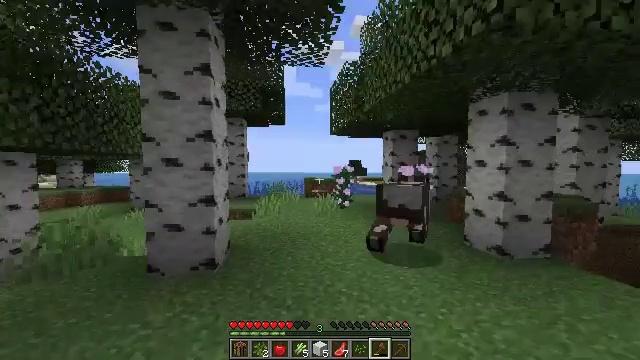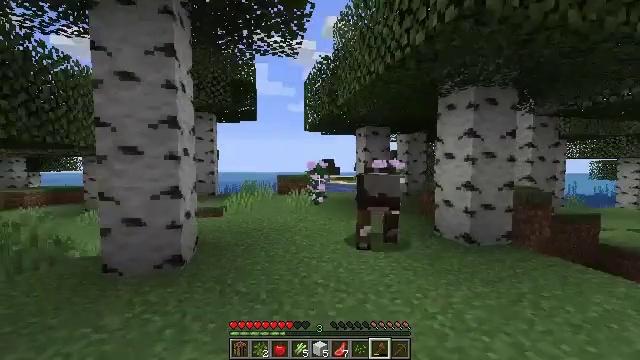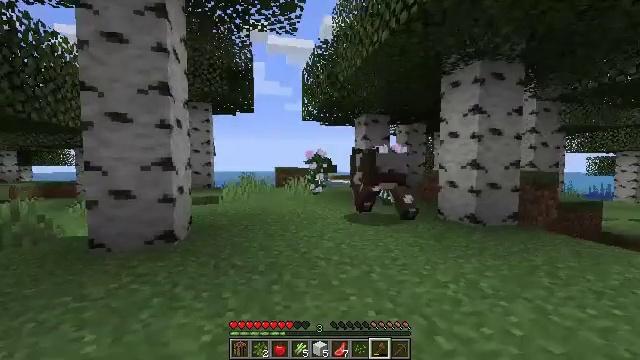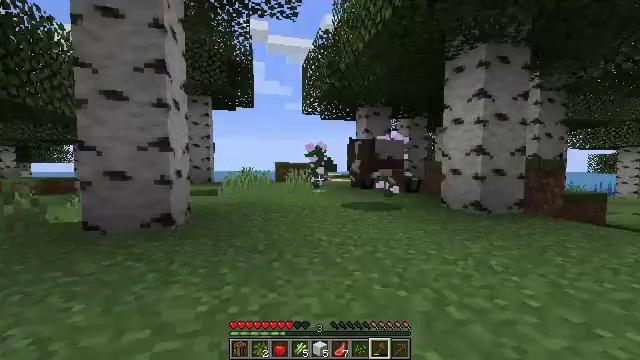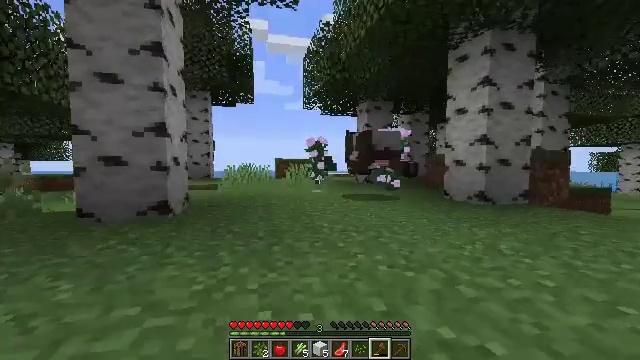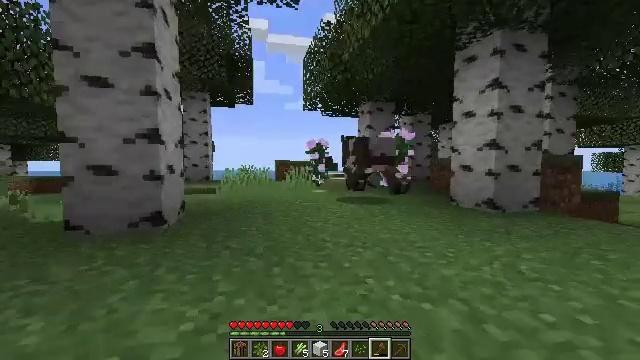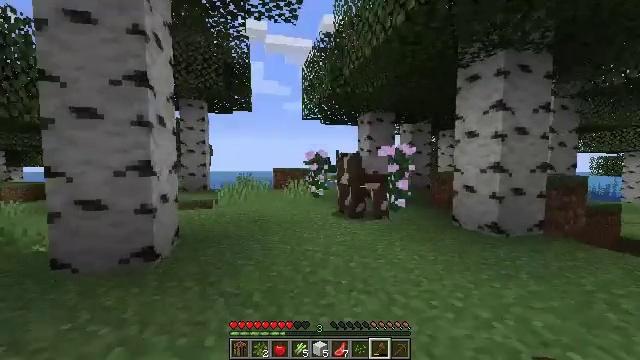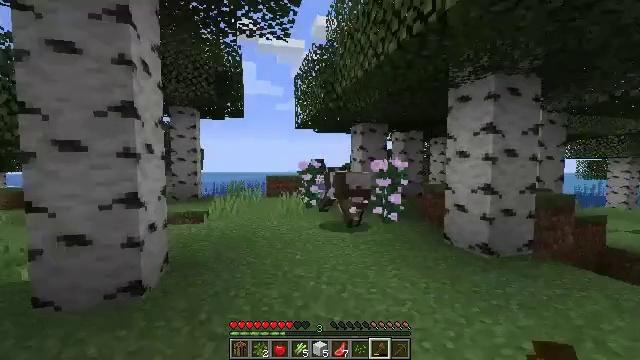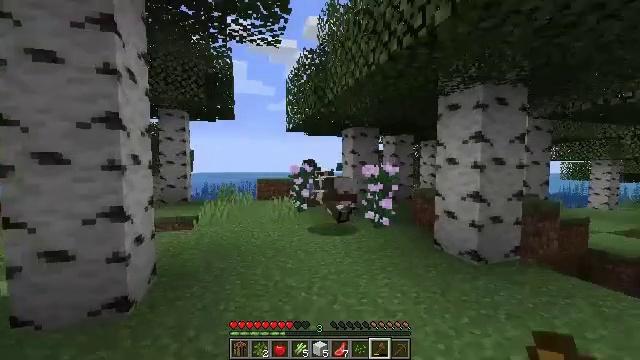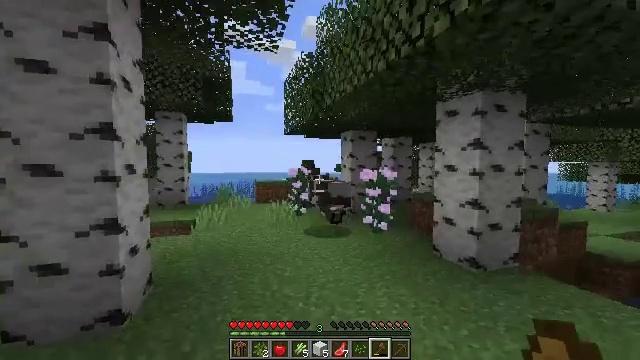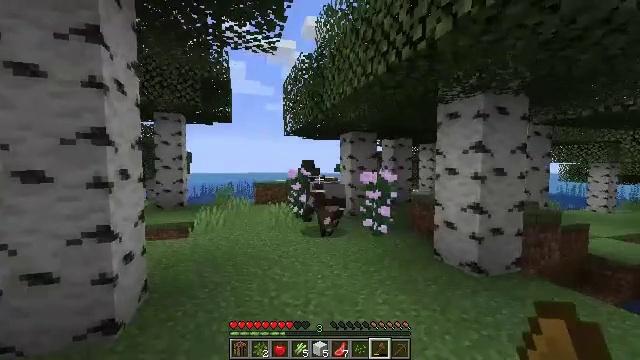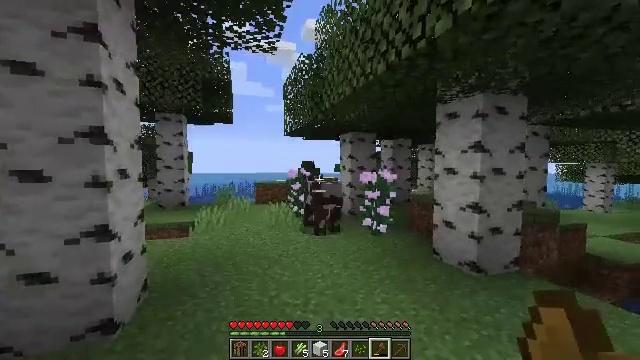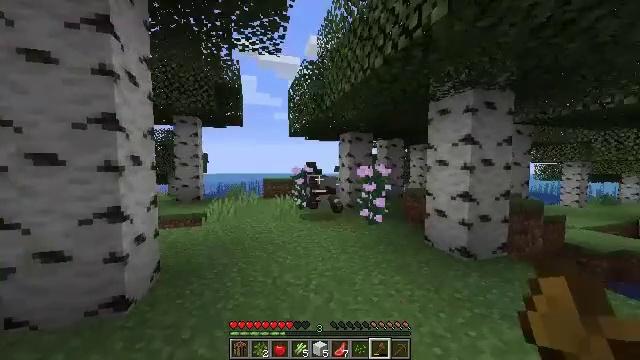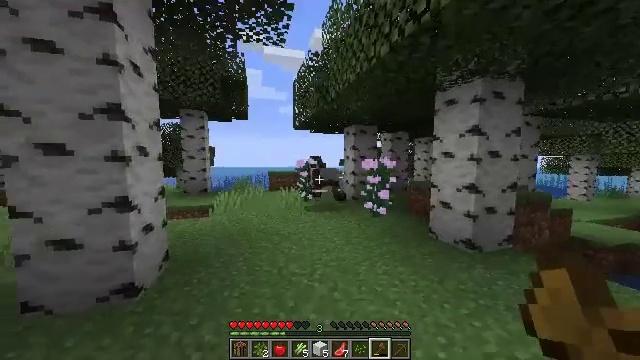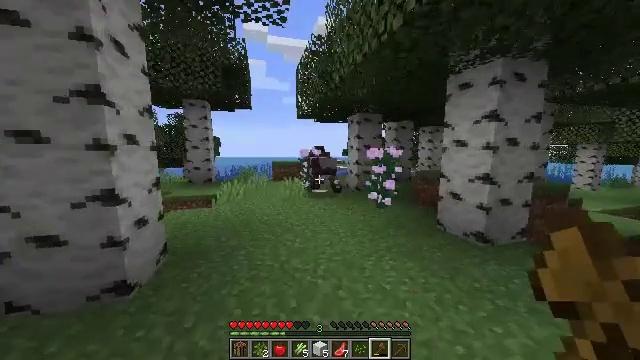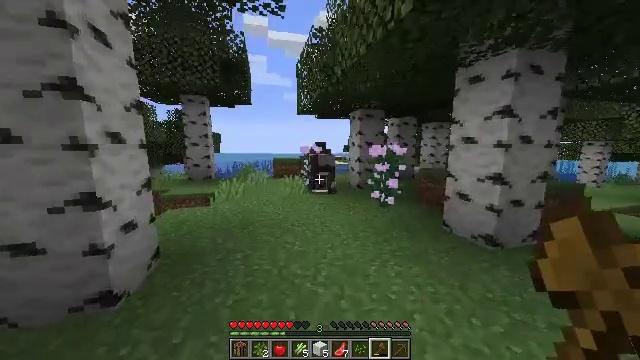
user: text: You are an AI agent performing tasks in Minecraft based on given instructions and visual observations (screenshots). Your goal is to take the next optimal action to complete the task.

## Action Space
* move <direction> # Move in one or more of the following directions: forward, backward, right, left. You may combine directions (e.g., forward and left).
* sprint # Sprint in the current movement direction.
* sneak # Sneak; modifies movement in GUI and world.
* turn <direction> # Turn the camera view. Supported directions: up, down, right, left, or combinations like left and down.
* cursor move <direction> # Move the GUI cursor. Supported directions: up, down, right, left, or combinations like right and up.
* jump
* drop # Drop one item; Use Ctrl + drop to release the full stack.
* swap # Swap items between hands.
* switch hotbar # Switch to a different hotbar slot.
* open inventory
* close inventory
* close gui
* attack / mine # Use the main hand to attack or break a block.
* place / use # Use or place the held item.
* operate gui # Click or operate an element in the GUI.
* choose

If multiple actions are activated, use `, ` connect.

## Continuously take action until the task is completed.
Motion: motion action
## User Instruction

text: Break the peony to collect it.
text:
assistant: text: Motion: move forward, turn right
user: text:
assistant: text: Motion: move forward
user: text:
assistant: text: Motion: move forward
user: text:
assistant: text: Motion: move forward
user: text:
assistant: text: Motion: move forward, jump
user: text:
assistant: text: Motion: move forward, jump
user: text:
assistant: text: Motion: move forward, turn right, jump
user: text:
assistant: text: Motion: move forward, turn right, jump
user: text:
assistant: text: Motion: move forward
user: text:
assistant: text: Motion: move forward, sprint
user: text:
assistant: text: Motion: move forward, sprint
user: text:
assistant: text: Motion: move forward, sprint
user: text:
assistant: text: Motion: move forward, sprint, turn left and down
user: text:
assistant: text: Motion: move forward, turn down
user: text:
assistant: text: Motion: move forward
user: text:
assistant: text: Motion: move forward
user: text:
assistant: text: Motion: move forward
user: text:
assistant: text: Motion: move forward
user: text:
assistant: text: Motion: move forward
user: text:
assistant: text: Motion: move forward
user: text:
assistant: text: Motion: move forward
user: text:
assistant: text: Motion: move forward
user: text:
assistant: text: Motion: move forward
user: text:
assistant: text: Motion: move forward
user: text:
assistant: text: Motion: move forward
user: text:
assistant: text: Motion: move forward
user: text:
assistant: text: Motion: move forward
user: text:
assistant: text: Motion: move forward, turn right
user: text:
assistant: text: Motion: move forward
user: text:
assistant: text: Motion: move forward